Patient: sex F, age 33
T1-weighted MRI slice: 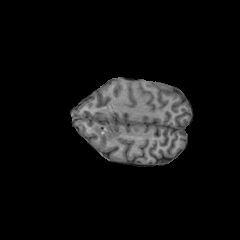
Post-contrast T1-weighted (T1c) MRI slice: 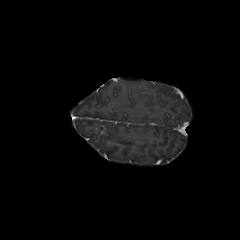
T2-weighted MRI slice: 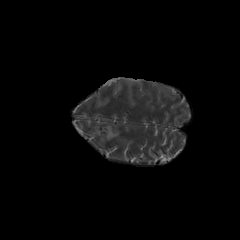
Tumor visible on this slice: no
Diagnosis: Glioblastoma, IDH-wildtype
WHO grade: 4